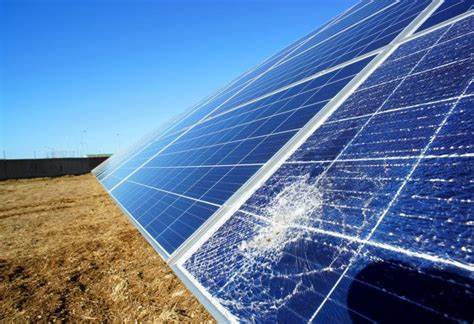
Label: Physical-Damage